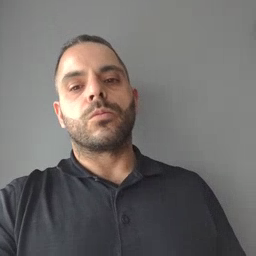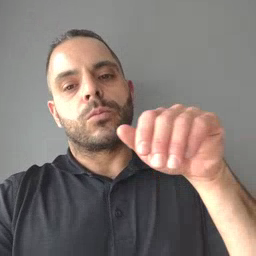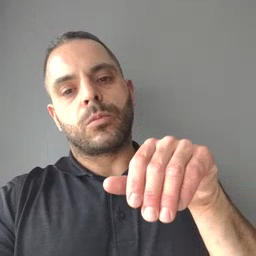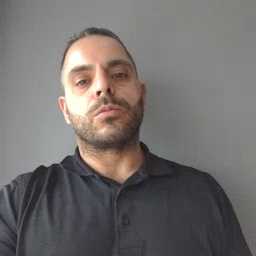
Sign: night